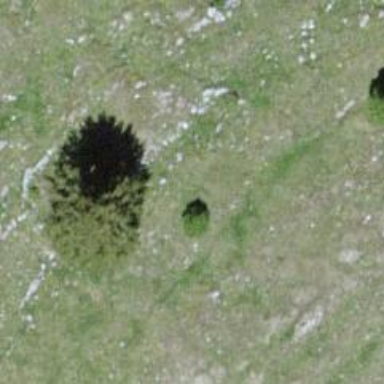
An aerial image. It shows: Single tag "natural: tree."